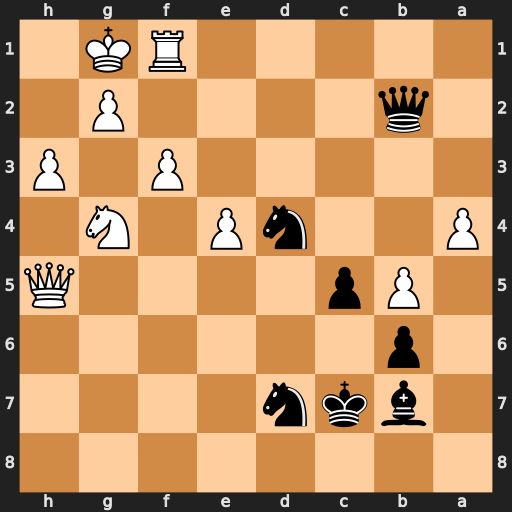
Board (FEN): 8/1bkn4/1p6/1Pp4Q/P2nP1N1/5P1P/1q4P1/5RK1
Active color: b
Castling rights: -
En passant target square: -
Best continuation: Ne2+ Kh2 Nf4 Rf2 Qxf2 Nxf2 Nxh5